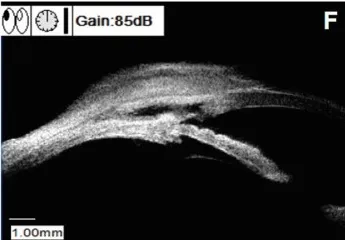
Clinical presentations of a patient (patient 23 in Supplemental Table 1) with scleral reservoir reduction. (F) UBM examination at 9 months after CLASS showed an enlarged scleral reservoir with a small hole in the TDW after Nd:YAG laser goniopuncture treatment.
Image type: radiology (ultrasound)